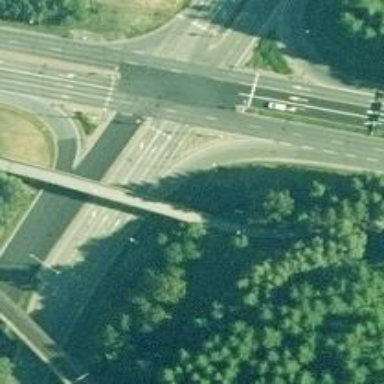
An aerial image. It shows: Asphalt road at the secondary link level.